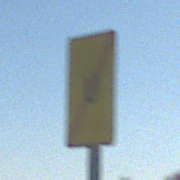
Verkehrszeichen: EndeUmleitung
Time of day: MorningAfternoon
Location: Outdoor (Nature)
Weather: Clear
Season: Autumn
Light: Natural